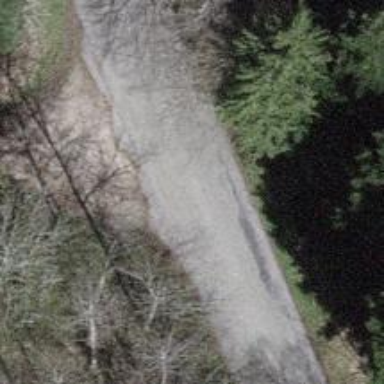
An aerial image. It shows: Gravel track.